如图，某水库有一个半径为 1 百米的半圆形小岛，其圆心为 \(C\) 且直径 \(MN\) 平行坝面。坝面上点 \(A\) 满足 \(AC \perp MN\)，且 \(AC\) 长度为 3 百米，为便于游客到小岛观光，打算从点 \(A\) 到小岛修建三段栈道 \(AB\)、\(BD\) 与 \(BE\)，在半圆小岛上再修建栈道 \(\overset{\frown}{ME}\)、\(\overset{\frown}{DN}\) 以及 \(MN\)，水面上的点 \(B\) 在线段 \(AC\) 上，且 \(BD\)、\(BE\) 均与圆 \(C\) 相切，切点分别为 \(D\)、\(E\)，其中栈道 \(AB\)、\(BD\)、\(BE\) 和小岛在同一个平面上。设 \(\angle CBE = \theta\)，则需要修建的栈道总长度的最小值为 \underline{\quad\quad\quad} 百米。

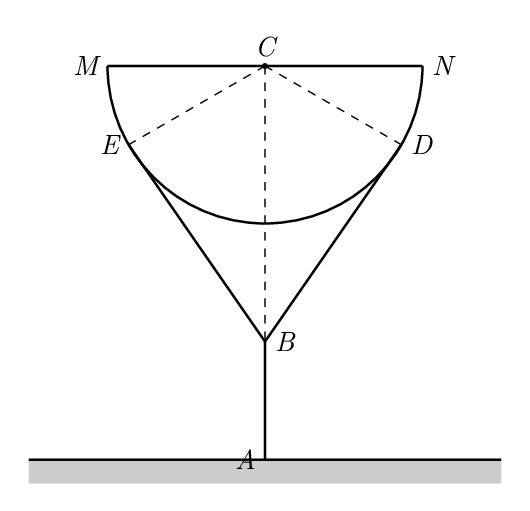
【解答】
\textbf{【答案】} \(\boldsymbol{\dfrac{2\pi}{3} + 5}\)

\vspace{1em}

\textbf{【知识点】} 由导数求函数的最值（不含参）、三角函数在生活中的应用

\vspace{1em}

\textbf{【分析】} 连接 \(CD\)，\(CE\)，设 \(\angle CBE = \angle CBD = \theta\)，建立出需要修建的栈道的函数关系式，利用导数求出最小值。

\vspace{1em}

\textbf{【详解】} 连接 \(CD\)，\(CE\)，由半圆半径为 1 得：\(CD = CE = 1\)。

所以
\[
BE = BD = \frac{CD}{\tan\theta} = \frac{1}{\tan\theta},\quad BC = \frac{CD}{\sin\theta} = \frac{1}{\sin\theta},
\]
易知 \(\angle MCE = \angle NCD = \theta\)，所以 \(\overset{\frown}{ME} = \overset{\frown}{ND}\) 的长为 \(\theta\)。

又 \(AC = 3\)，故 \(AB = AC - BC = 3 - \frac{1}{\sin\theta} \in (0,2)\)，故 \(\sin\theta \in \left(\frac{1}{3},1\right)\)，

令 \(\sin\theta_0 = \frac{1}{3}\) 且 \(\theta_0 \in \left(0,\frac{\pi}{6}\right)\)，则
\[
f(\theta) = 5 - \frac{1}{\sin\theta} + \frac{2}{\tan\theta} + 2\theta,\quad \theta \in \left(\theta_0,\frac{\pi}{2}\right),
\]
所以
\[
f'(\theta) = \frac{-\cos\theta(2\cos\theta - 1)}{\sin^2\theta}.
\]

当 \(\theta_0 < \theta < \frac{\pi}{3}\) 时，\(f'(\theta) < 0\)，函数 \(f(\theta)\) 在 \(\left(\theta_0,\frac{\pi}{3}\right)\) 上单调递减，
当 \(\frac{\pi}{3} < \theta < \frac{\pi}{2}\) 时，\(f'(\theta) > 0\)，函数 \(f(\theta)\) 在 \(\left(\frac{\pi}{3},\frac{\pi}{2}\right)\) 上单调递增，

所以栈道总长度最小值
\[
f(\theta)_{\min} = f\left(\frac{\pi}{3}\right) = \frac{2\pi}{3} + 5.
\]

故答案为：\(\boldsymbol{\dfrac{2\pi}{3} + 5}\)。
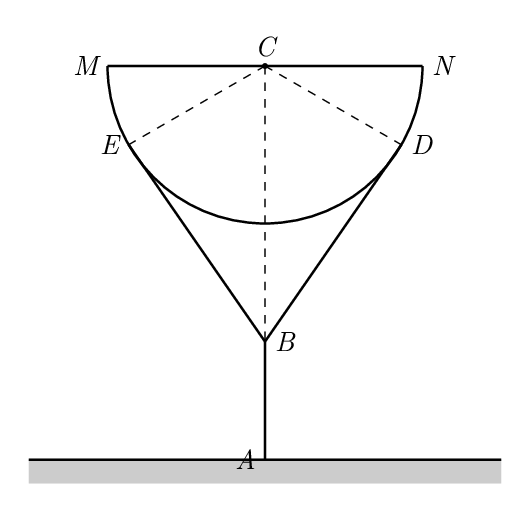